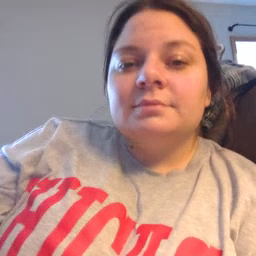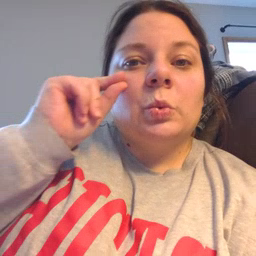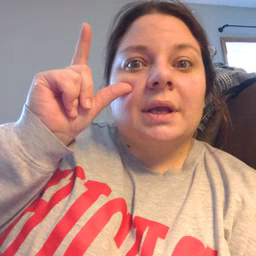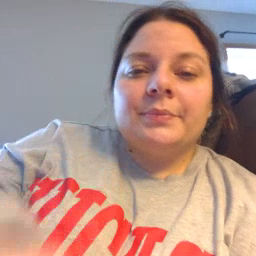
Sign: wake